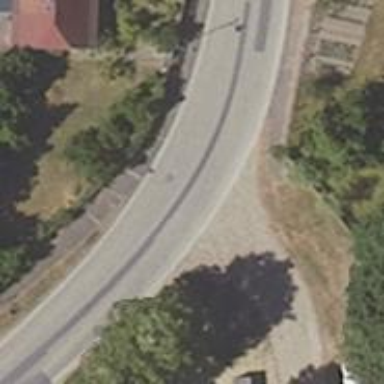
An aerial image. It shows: Secondary road with asphalt surface.